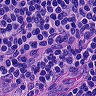
Metastatic tissue present: no